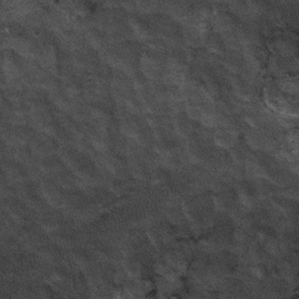
Label: frost